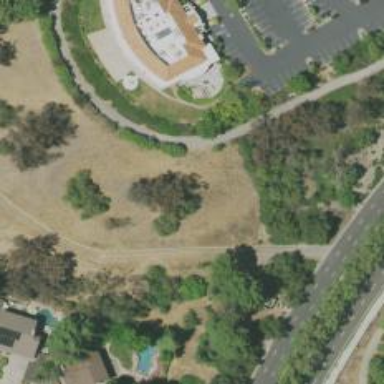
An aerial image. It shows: Path.